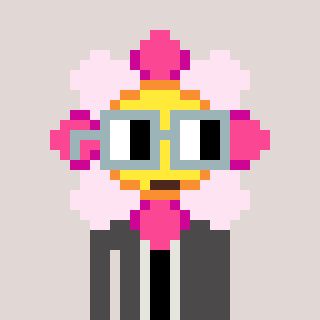
a pixel art character with square dark gray glasses, a flower-shaped head and a grayscale-colored body on a warm background